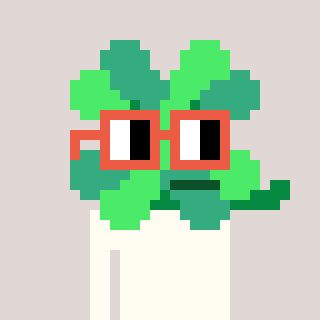
a pixel art character with square orange glasses, a clover-shaped head and a purple-colored body on a warm background